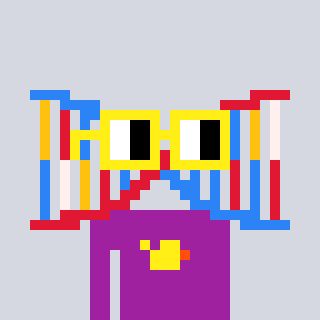
a pixel art character with square yellow glasses, a dna-shaped head and a magenta-colored body on a cool background